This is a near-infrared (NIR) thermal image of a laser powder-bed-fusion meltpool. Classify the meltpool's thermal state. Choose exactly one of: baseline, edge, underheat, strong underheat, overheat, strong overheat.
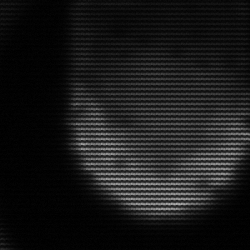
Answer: edge